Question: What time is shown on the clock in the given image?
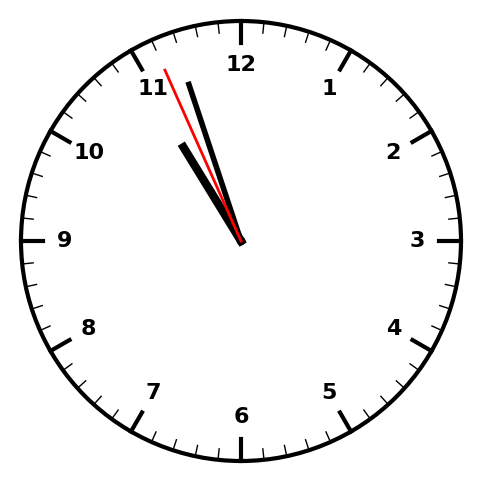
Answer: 10:56:56